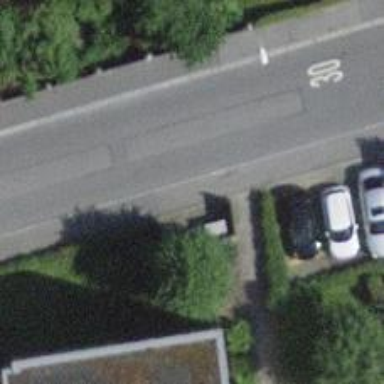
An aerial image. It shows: Sidewalk along the footway.